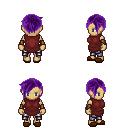
a pixel art fantasy rpg character, female body template, human, tanned skin, maroon tunic, metal pants, purple pixie cut hairstyle, leather bracers, brown slippers, four views (front, back, left, right), 2x2 character sprite sheet, small pixel art, hard edges, no anti-aliasing